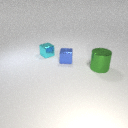
small blue metal cube behind large green metal cylinder